Question: <URL>.9 supports the colorizing diagnostics for compiler warning/error messages.
We can enable it for a particular program using the option "'fdiagnostics-color'". Currently I am using gcc4.9.1 and I append this particular option in my makefile as follows:
'''
CC = /home/mantosh/gcc-4.9.1/bin/g++ -std=c++1y -Wall -pthread
DFLAG = -g -gdwarf-2 -fdiagnostics-color=always
OUTFILE = test
$(OUTFILE): test.cpp
$(CC) $(DFLAG) -o $(OUTFILE) test.cpp
clean:
rm -f *.o $(OUTFILE)
'''
If I compile a *.cpp file a get the following nice coloured message. This is really great feature added by GCC.

While reading the GCC offical link, it seems that this setting can using the GCC environmental variable .
Could somebody explains how to set/change/customize this particular environment variable?
I am using Ubuntu12.04/GCC4.9.1.
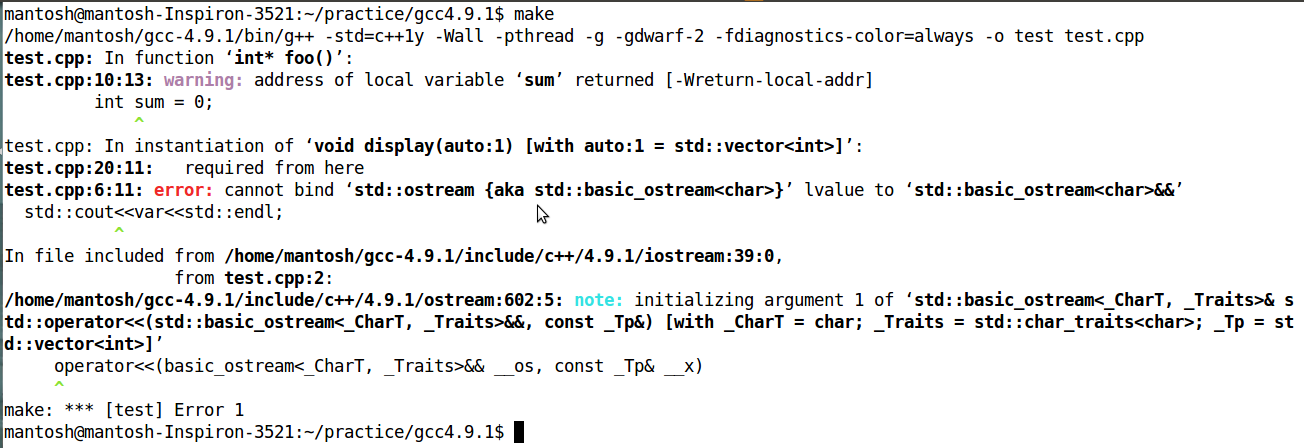
Answer: just add this line to your '~/.bashrc' file:
'''
export GCC_COLORS='error=01;31:warning=01;35:note=01;36:caret=01;32:locus=01:quote=01'
'''
You can then reload it with 'source ~/.bashrc' so you don't have to logout/login.